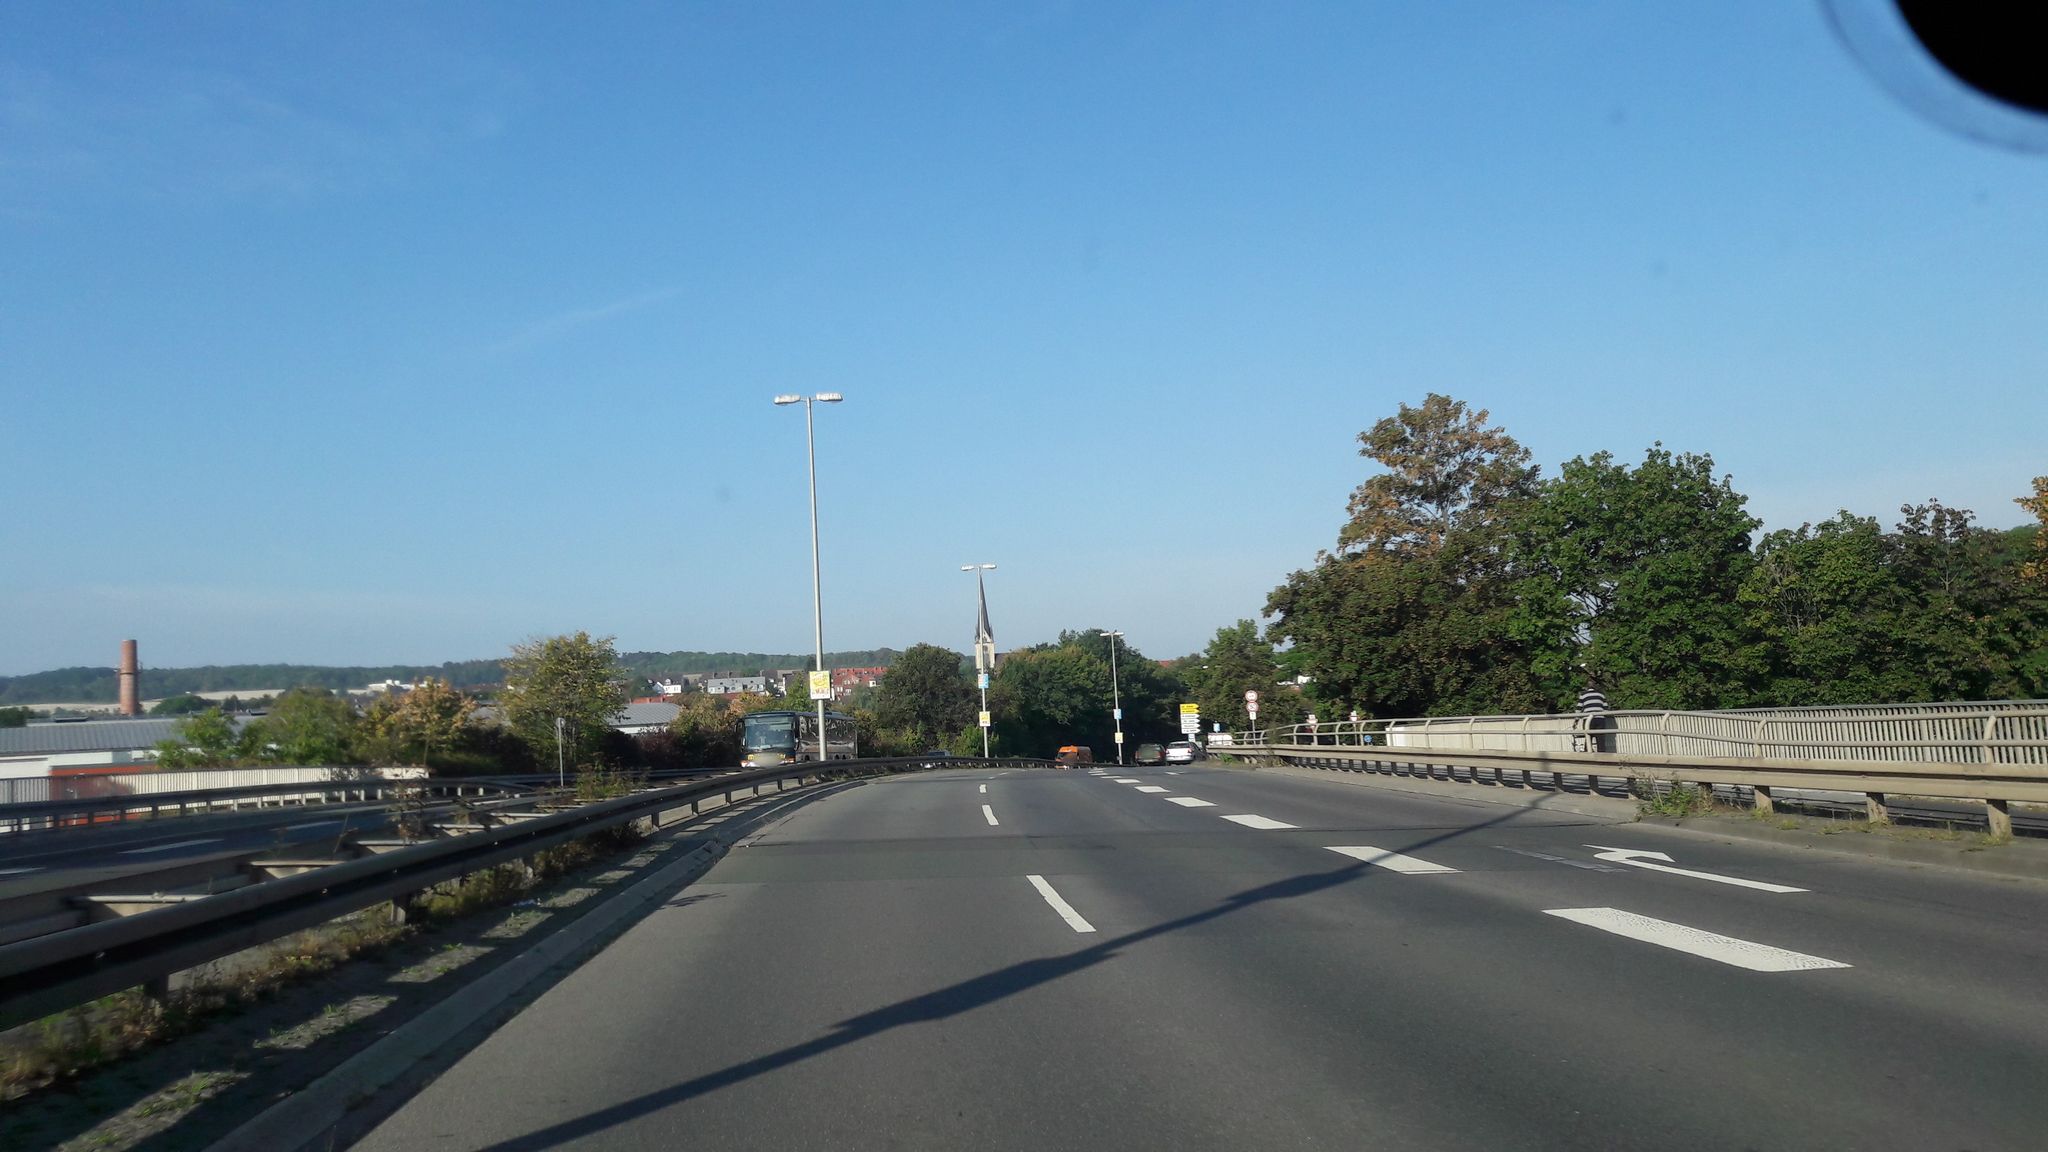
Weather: clear
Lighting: day
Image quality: good
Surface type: driving surface
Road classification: trunk, primary
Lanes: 2, 3
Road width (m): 2, 1.5
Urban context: urban centre
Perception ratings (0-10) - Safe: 1.16, Lively: 5.72, Beautiful: 7.09, Boring: 6.31, Depressing: 6.94, Wealthy: 1.08